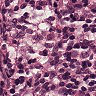
Metastatic tissue present: no